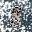
Label: 8